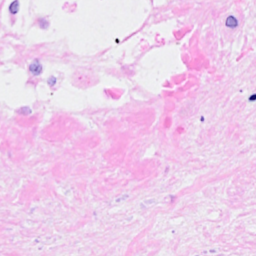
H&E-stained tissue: Breast